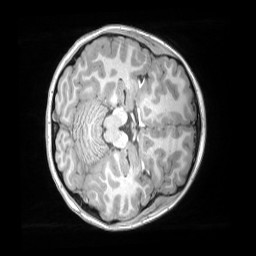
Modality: T1w
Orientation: axial
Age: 8
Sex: male
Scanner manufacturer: siemens
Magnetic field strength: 3 T
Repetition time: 2.53 s
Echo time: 0.00164 s